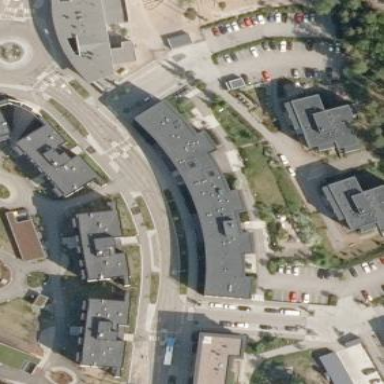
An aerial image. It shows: Residential building with apartments.